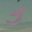
Label: 5